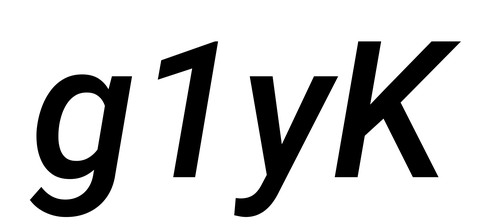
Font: Roboto-Italic_Medium_Italic